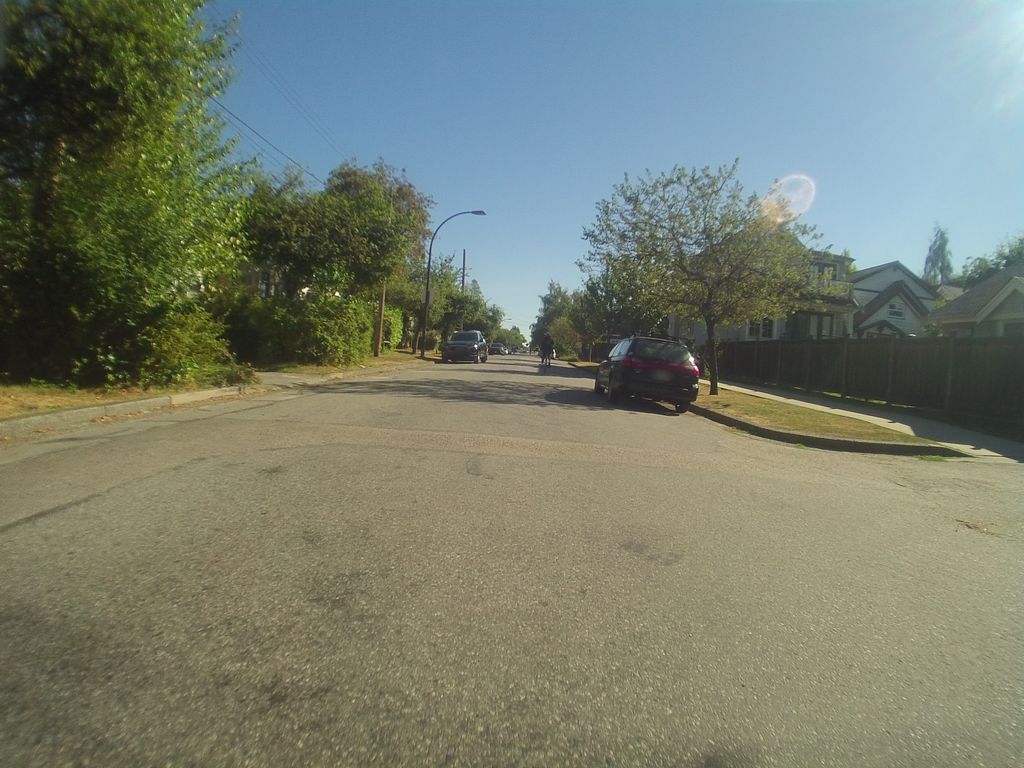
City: vancouver